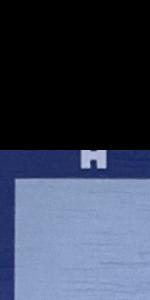
Label: Empty